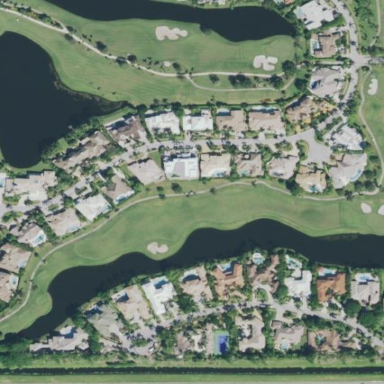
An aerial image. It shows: Water hazard on golf course. The hazard is natural water feature.